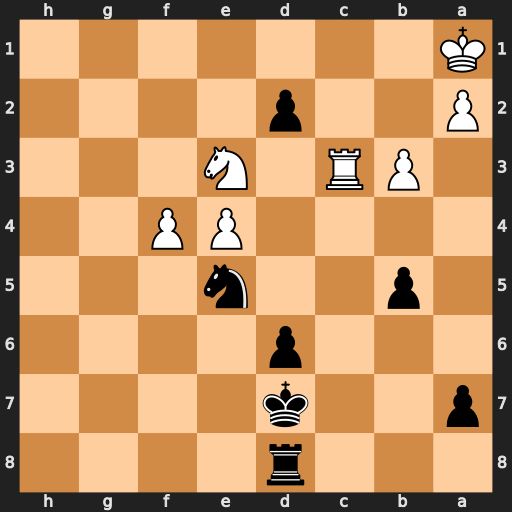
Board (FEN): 3r4/p2k4/3p4/1p2n3/4PP2/1PR1N3/P2p4/K7
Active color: b
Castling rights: -
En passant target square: -
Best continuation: b4 Rc2 Nf3